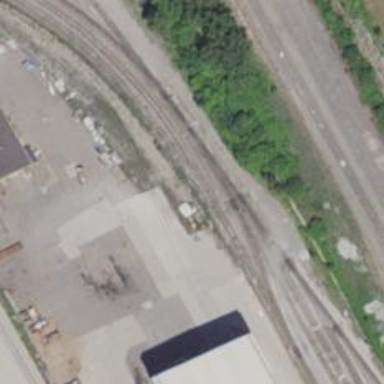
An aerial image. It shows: Railway yard in service.